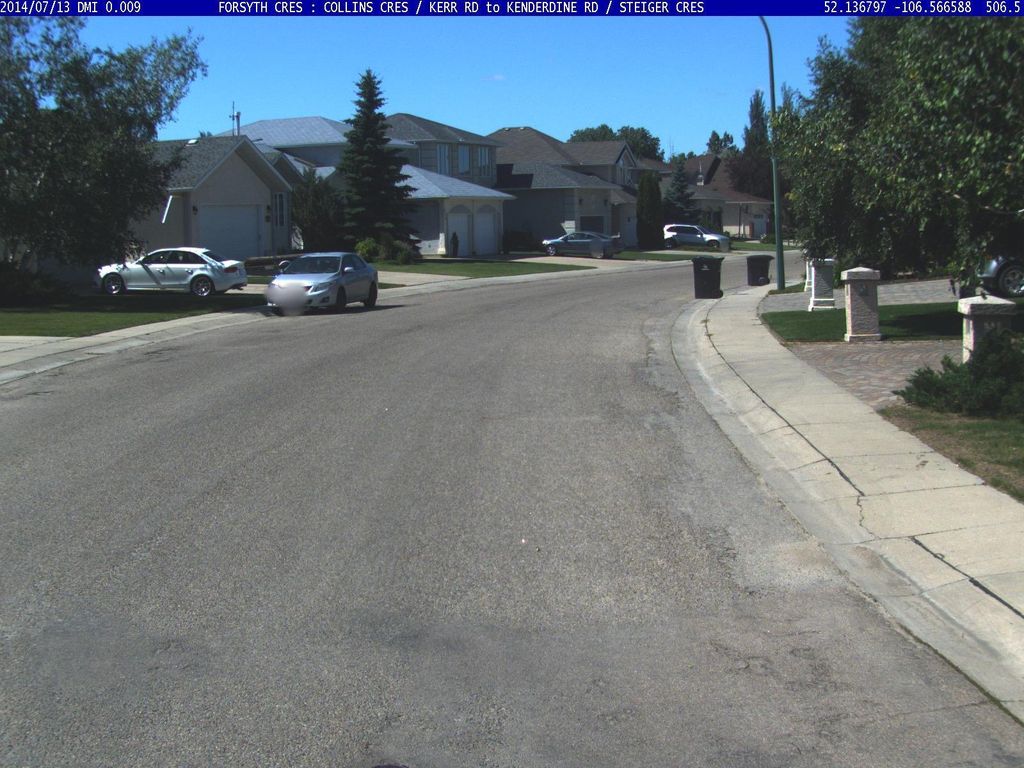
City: saskatoon